Question: In the Console class of the NET framework, 'Console.WriteLine()' takes many different object types in as parameters. This is obvious when typing in Visual Studio and intellisense shows arrow keys with the different data types. Or in methods that take multiple parameters, you can see the intellisense description update depending on what object types are already entered
A screenshot to illustrate what I am trying to explain:
How do I write a method that can take a multiple types in?
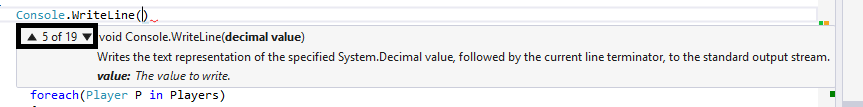
Answer: It's called an overload, and you just create a method with the same name but different parameters:
'''
/// <summary>
/// Writes a string followed by a newline to the console
/// </summary>
/// <param name="s">The value to write</param>
public void WriteLine(string s)
{
//Do something with a string
}
/// <summary>
/// Writes the string representation of an object followed by a newline to the console
/// </summary>
/// <param name="o">The value to write</param>
public void WriteLine(object o)
{
//Do something with an object
}
'''
To get nice intellisense descriptions, you can add <URL> to each method.